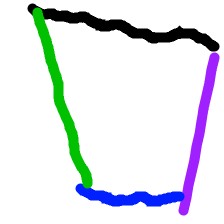
Shape: trapezoid